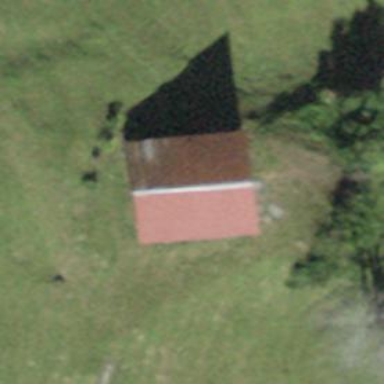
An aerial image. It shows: Farm auxiliary building.